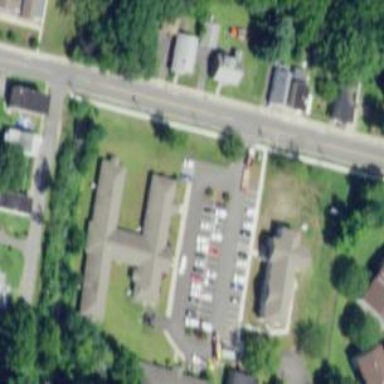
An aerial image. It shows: Healthcare center tagged as clinic.